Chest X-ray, PA view. Patient: 69 years old, sex M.
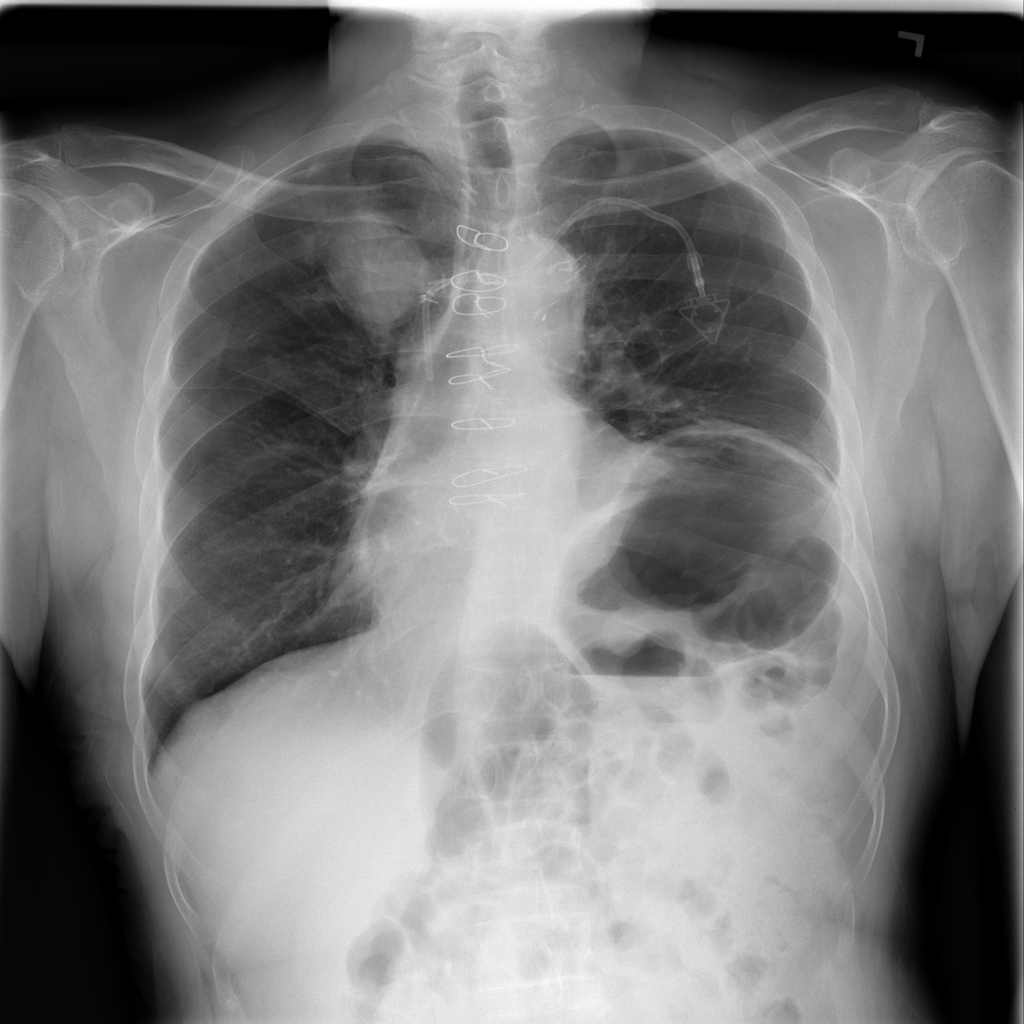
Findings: No Finding